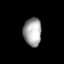
Tissue: lung
Cell type: T cells
Senescence score: 0.5861
Nuclear area (px): 494
Mean DAPI intensity: 165.381